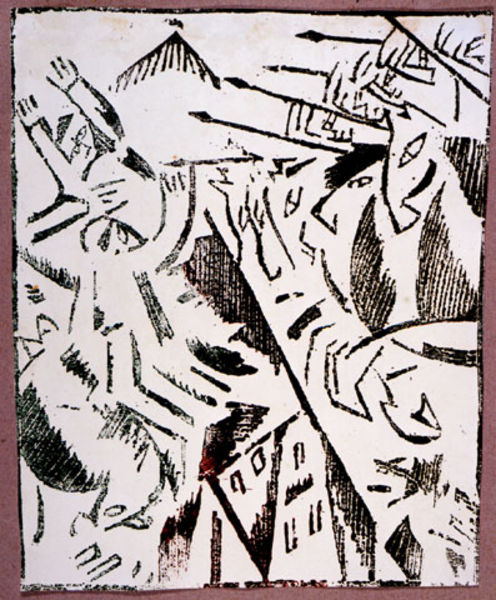
Titel: War: Battle in the City, War: Battle in the City
Künstler: Ol’ga; Kruchenykh, Aleksandr Rozanova
Standort: Amherst (Massachusetts, USA)
Institution: Mead Art Museum, Amherst College
Schlagwörter: fight, military, white, window, black, face, modern, print, horses, man, building, hill, house, mountain, houses, drawing, cubist, purple, bird, faces, abstract, arms, war, horse, tent, picasso, arrow, russian, nothing, point, weapon, arrows, weapons, direction, lino, miltary